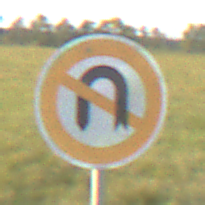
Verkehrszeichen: VerbotWenden
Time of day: SunriseSunset
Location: Outdoor (Nature)
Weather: PartlyCloudy
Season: NotSpecified
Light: Natural